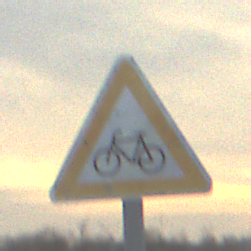
Verkehrszeichen: RadverkehrRechts
Umgebung: Outdoor, Nature
Tageszeit: SunriseSunset
Wetter: PartlyCloudy
Licht: Natural
Jahreszeit: NotSpecified
Kontrast: LowContrast